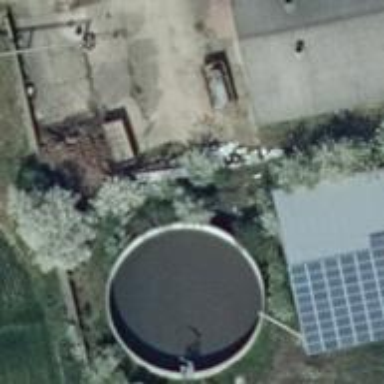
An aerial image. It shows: Storage tank which is man-made.